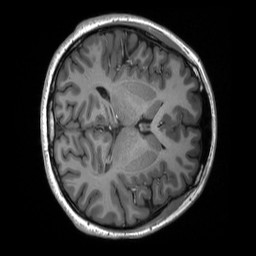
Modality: T1w
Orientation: axial
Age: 21
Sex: female
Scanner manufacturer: siemens
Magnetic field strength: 3 T
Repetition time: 2.3 s
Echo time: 0.00298 s